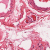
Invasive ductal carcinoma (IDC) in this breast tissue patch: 0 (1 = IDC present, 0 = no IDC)